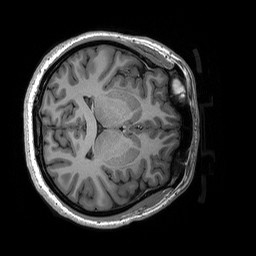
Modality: T1w
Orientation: axial
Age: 20
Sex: female
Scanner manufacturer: siemens
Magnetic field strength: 3 T
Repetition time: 2.53 s
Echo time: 0.00227 s